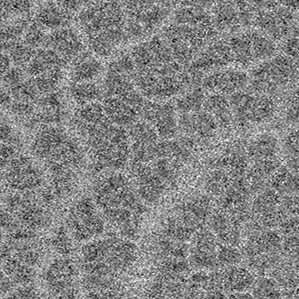
Label: frost